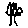
Label: tree